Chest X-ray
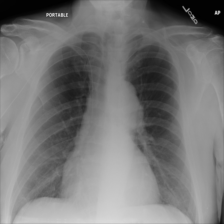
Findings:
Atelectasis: negative
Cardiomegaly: negative
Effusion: negative
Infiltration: negative
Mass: negative
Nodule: negative
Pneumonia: negative
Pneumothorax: negative
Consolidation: negative
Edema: negative
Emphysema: negative
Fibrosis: negative
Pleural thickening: negative
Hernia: negative